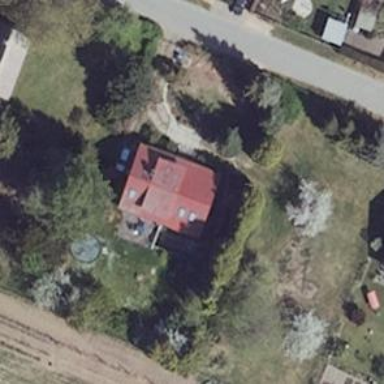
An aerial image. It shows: Simple house.